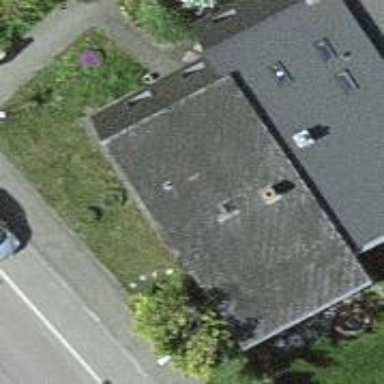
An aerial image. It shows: Simple and straightforward house.